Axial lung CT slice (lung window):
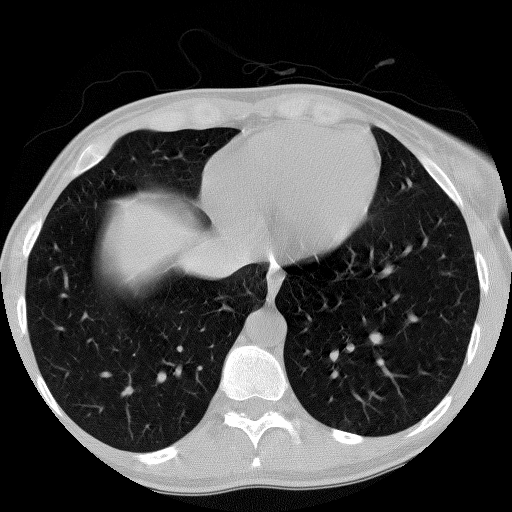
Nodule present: no